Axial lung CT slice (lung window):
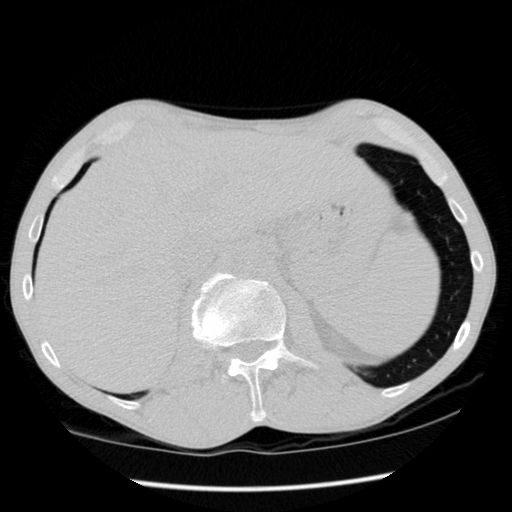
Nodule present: no